Question: Is there any reason why a string wouldn't equal itself? I am processing a large amount of strings and some strings are, in the end, not equaling themselves.
Here is an image that shows what I am talking about.

Any ideas?
RESOLVED:
There is a carriage return (
) attached to the end of one of the strings. I used String.length to see the lengths of each string, and they differed (5 and 6). I then looked through the string using String.charAt. In Chrome, this showed an empty string (""). However, the empty string was not a falsy value. I tried this in FireFox and it showed the carriage return.
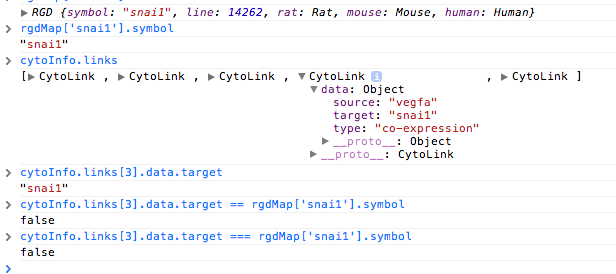
Answer: In any language if one string contains some unreadable characters, and the other doesn't they will be different even if they seem to be equal by human.
Try print their lengths and print them char-to-char